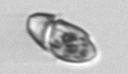
Label: Katodinium_or_Torodinium